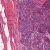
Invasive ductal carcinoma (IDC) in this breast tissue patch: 0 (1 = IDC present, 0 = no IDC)